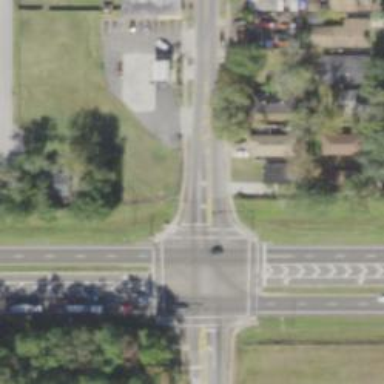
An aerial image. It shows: Marked crossing on footway.